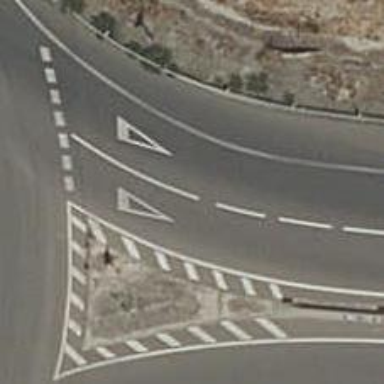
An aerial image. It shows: Road with "give way" sign.